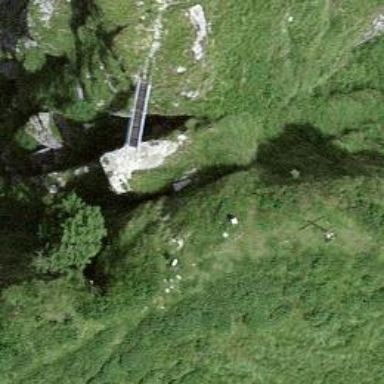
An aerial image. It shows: Path on bridge.